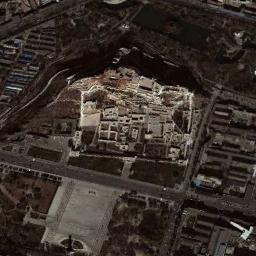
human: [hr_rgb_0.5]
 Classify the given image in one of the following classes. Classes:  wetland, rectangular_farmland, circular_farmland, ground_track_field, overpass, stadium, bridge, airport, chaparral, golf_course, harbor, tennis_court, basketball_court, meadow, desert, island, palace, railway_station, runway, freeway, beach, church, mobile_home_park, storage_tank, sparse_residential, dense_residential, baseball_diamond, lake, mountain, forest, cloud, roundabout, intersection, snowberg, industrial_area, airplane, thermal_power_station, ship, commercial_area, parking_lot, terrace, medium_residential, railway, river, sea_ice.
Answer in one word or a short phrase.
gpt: palace